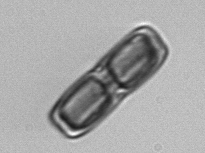
Label: Ephemera